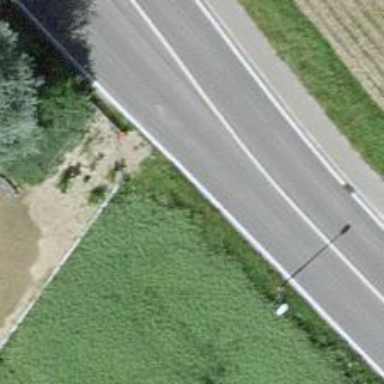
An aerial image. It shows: Pole with roof cover.